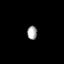
Tissue: lung
Cell type: Endothelial cells
Senescence score: 0.5756
Nuclear area (px): 132
Mean DAPI intensity: 165.803